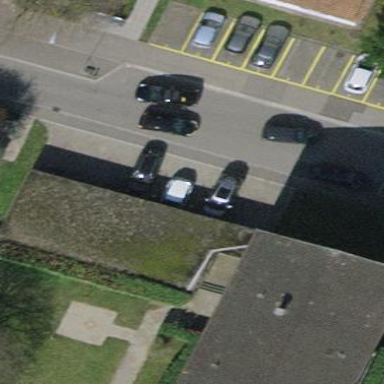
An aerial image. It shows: Group of garages.